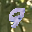
Label: 9